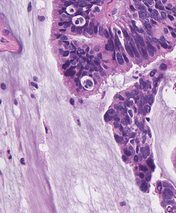
Tumor epithelial tissue: yes
Tumor-associated stroma tissue: no
Normal tissue: no